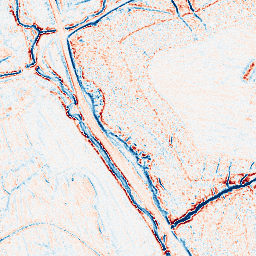
Category: edge_preserving
Decomposition family: anisotropic_diffusion
Decomposition parameters: iterations: 20
kappa: 50
gamma: 0.05
Upsampling method: regularized
Upsampling parameters: scale: 2
lambda_reg: 0.001
Upsampling scale: 2